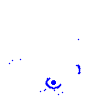
Particle: kaon